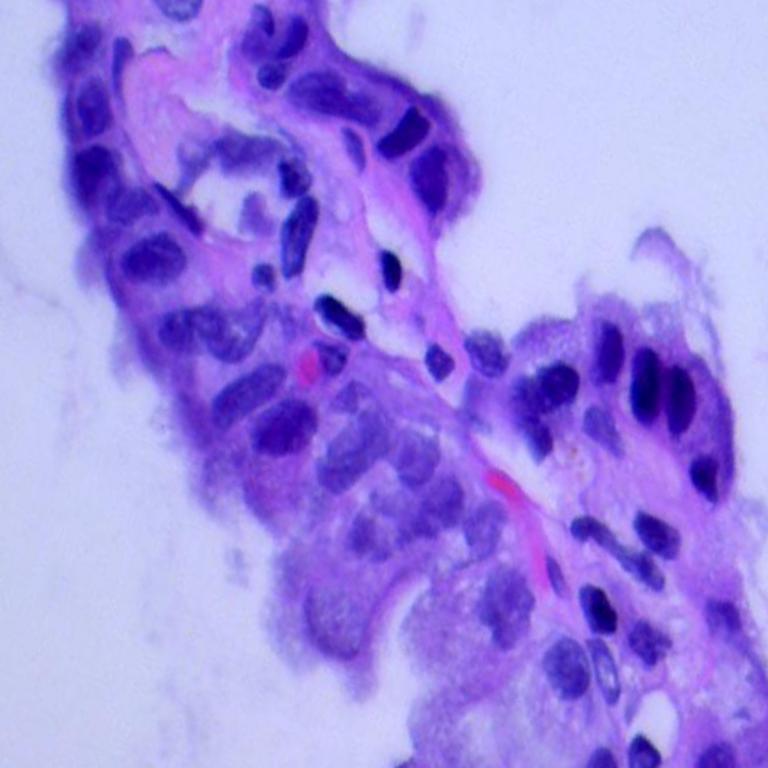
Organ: lung
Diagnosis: adenocarcinomas